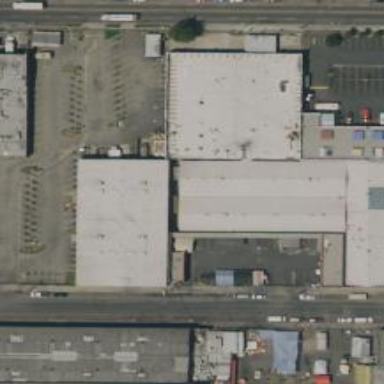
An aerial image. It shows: Warehouse.